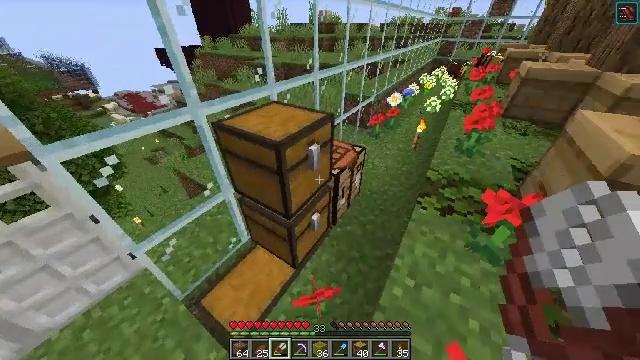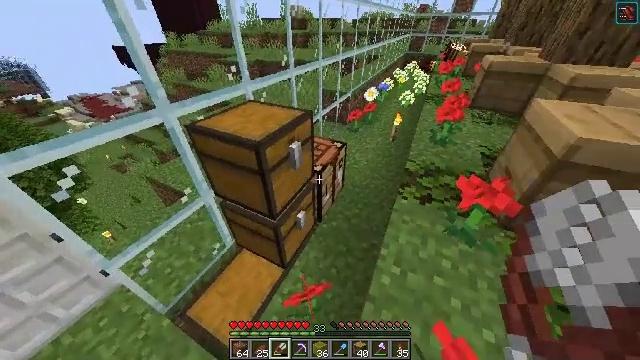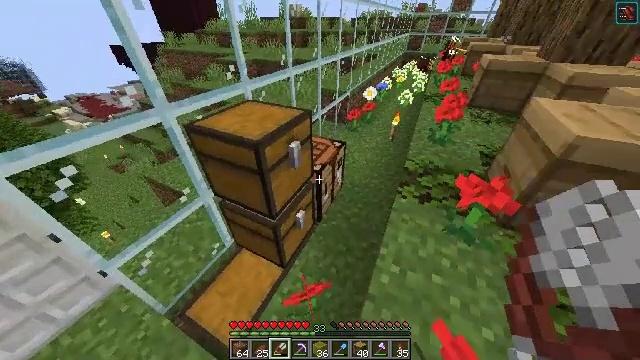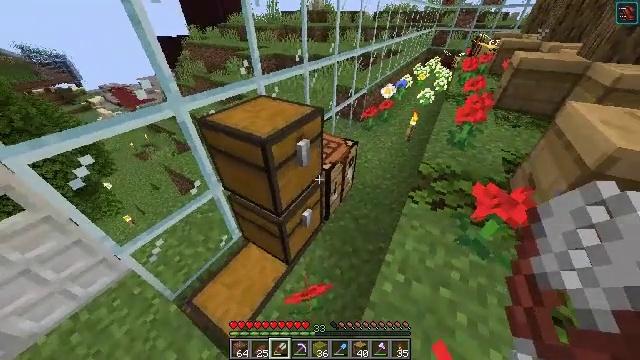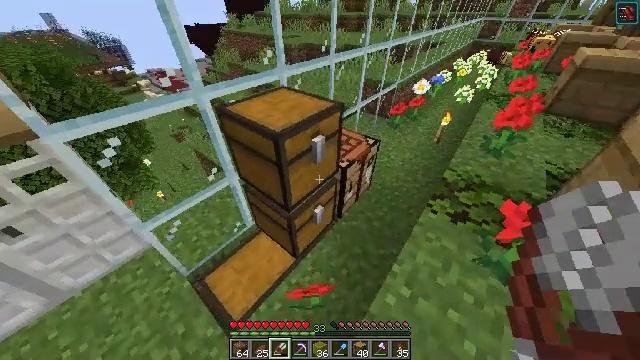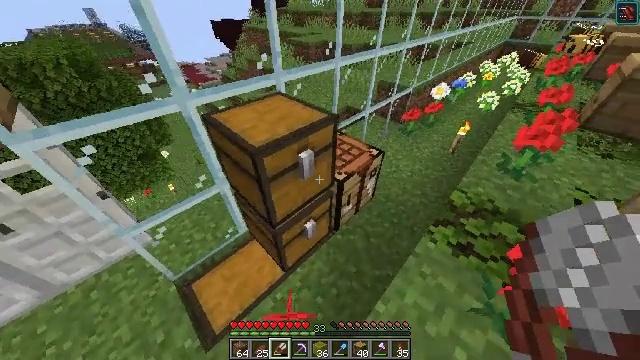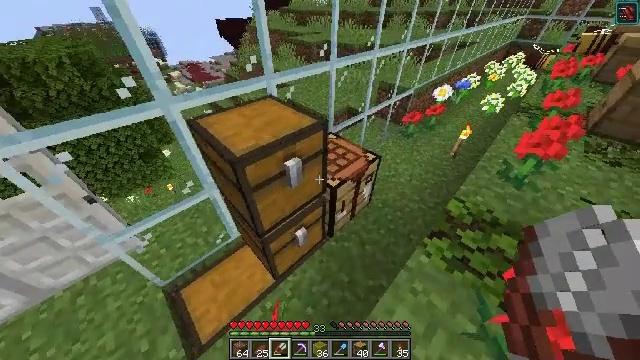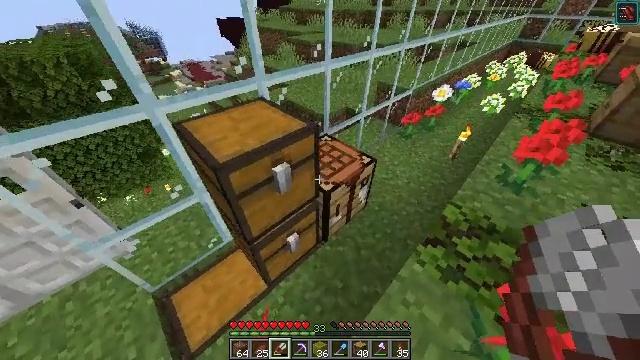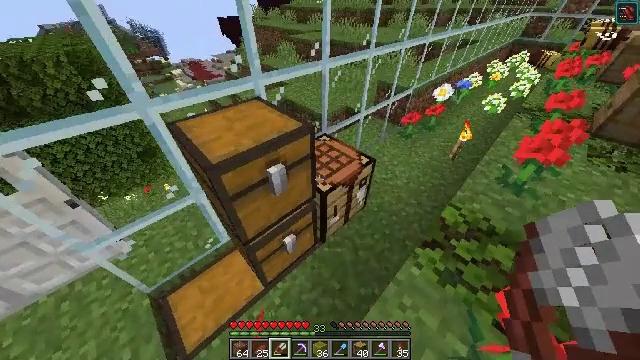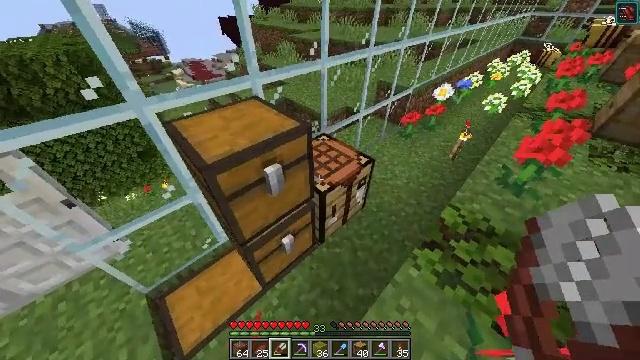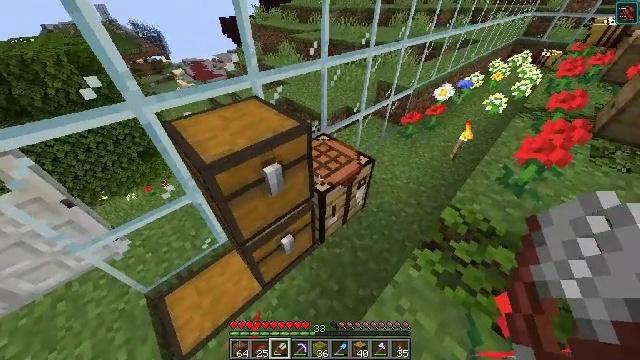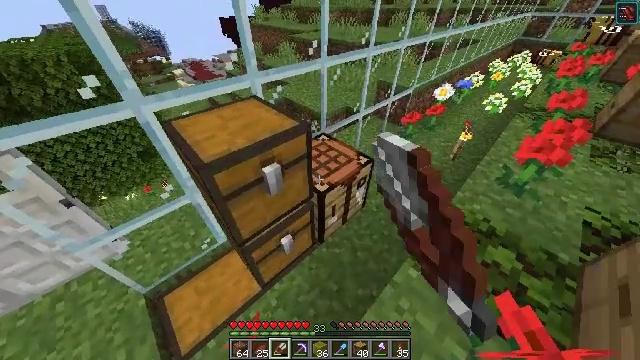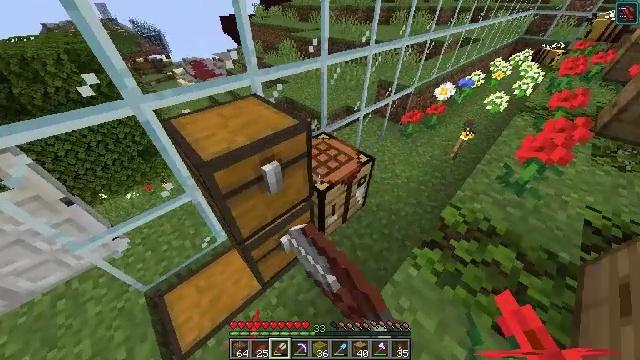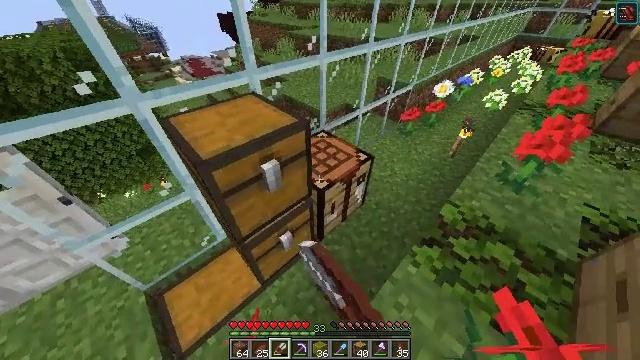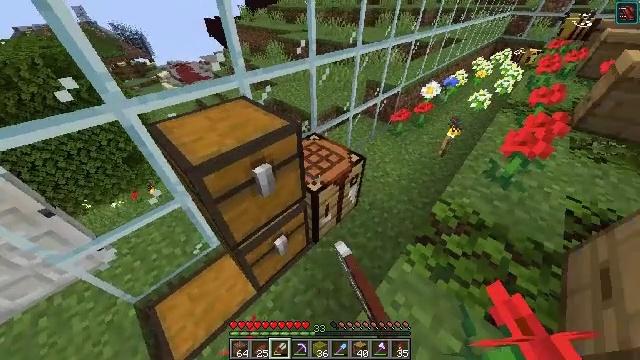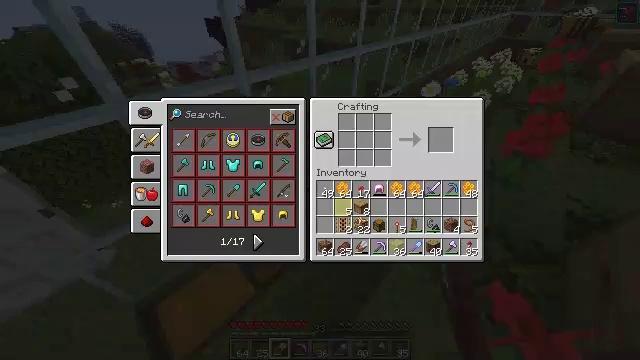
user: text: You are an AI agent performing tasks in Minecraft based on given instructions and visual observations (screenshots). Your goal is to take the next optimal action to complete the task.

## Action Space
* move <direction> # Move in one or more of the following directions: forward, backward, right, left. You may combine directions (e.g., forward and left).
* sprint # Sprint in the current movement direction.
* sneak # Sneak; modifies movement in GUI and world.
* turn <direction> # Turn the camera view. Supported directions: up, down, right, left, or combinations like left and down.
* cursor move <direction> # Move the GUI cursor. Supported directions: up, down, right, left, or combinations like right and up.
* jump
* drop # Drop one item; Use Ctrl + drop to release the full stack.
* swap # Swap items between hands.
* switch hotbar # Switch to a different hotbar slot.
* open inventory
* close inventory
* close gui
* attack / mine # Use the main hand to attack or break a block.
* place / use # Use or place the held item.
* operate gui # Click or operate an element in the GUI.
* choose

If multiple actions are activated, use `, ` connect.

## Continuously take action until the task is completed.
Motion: motion action
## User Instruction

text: Organize honeycombs in a 2x2 pattern to craft a honeycomb block.
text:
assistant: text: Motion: turn right, attack / mine
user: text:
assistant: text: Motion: attack / mine
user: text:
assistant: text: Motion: move forward and move right, turn left and down, attack / mine
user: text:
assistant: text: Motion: move forward and move right, turn left and down, attack / mine
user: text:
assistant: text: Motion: move forward and move right, turn left, attack / mine
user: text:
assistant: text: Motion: turn left, attack / mine
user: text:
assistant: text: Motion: attack / mine
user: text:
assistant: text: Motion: attack / mine
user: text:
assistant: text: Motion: attack / mine
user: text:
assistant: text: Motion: attack / mine and use / place
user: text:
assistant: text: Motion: attack / mine and use / place
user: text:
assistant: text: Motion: attack / mine
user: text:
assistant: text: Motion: attack / mine
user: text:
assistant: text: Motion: turn right, attack / mine
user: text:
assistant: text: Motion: cursor move up, operate gui, open gui
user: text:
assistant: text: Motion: cursor move down, operate gui
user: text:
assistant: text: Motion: operate gui
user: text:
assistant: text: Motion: operate gui
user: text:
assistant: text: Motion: operate gui
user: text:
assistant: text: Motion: cursor move right, operate gui
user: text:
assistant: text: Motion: operate gui
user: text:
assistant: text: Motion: operate gui
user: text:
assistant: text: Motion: operate gui
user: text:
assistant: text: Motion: operate gui
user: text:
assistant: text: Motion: sneak, operate gui
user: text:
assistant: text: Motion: sneak, operate gui
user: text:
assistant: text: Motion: sneak, choose
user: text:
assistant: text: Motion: sneak, operate gui
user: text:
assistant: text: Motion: sneak, cursor move right, operate gui
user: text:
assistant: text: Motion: sneak, cursor move right, operate gui